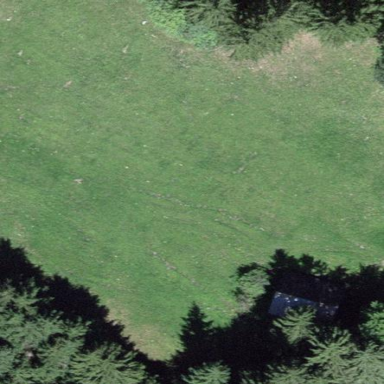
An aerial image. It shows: Beautiful meadow.